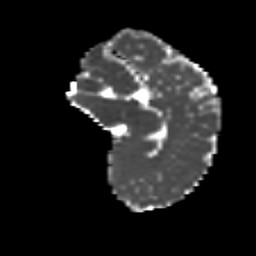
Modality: MD
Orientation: sagittal
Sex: male
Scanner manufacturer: siemens
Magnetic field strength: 3 T
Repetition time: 5 s
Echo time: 0.071 s